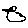
Label: bird